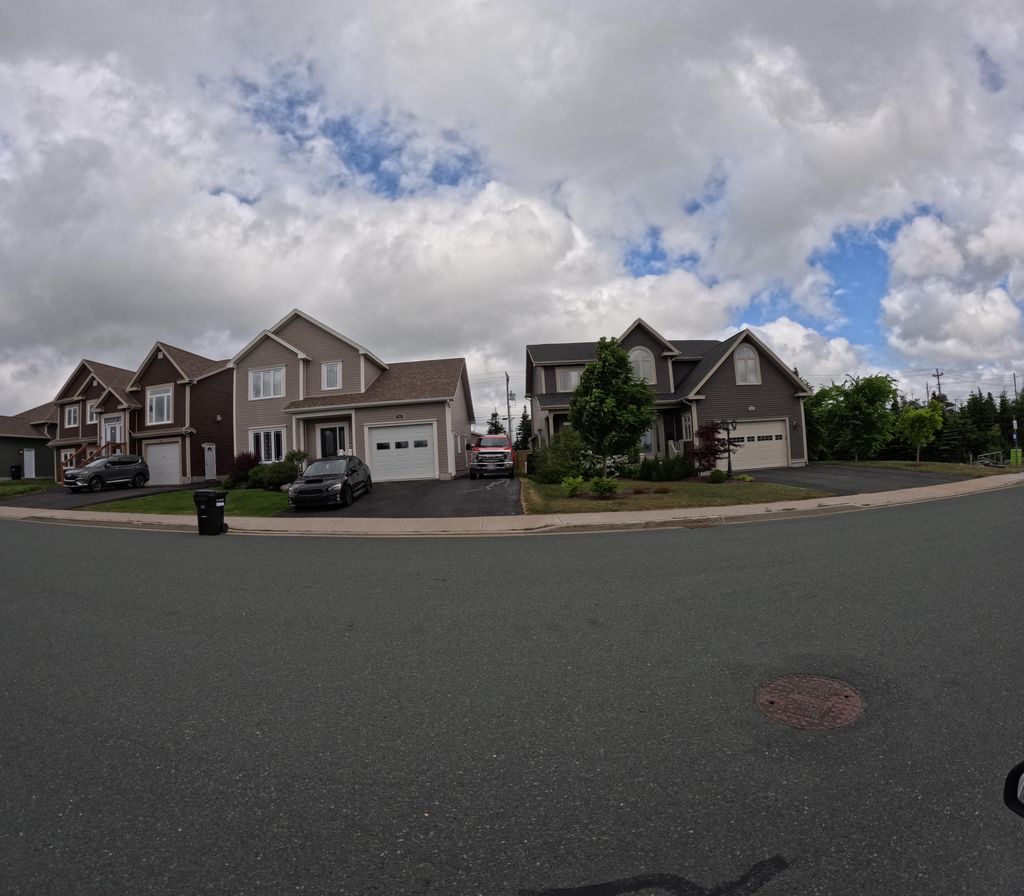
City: st_johns